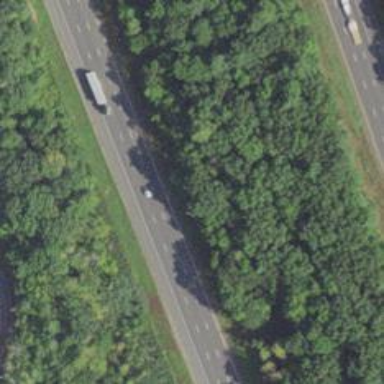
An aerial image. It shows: View of motorway.